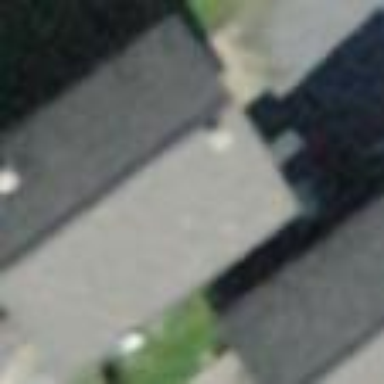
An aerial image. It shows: Detached building.